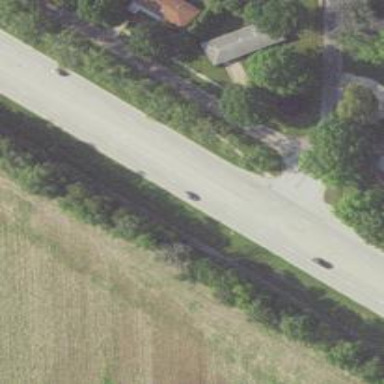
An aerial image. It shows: Road with left marking.